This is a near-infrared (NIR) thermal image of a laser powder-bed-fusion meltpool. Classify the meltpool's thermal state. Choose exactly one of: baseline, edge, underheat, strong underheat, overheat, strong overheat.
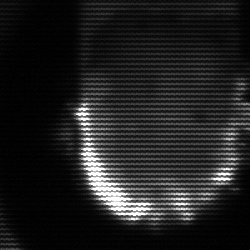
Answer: baseline